Interaction volume radius: 5 \u00c5
Interaction volume height: 20 \u00c5
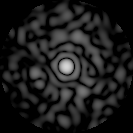
Disorder parameter: 0.8678